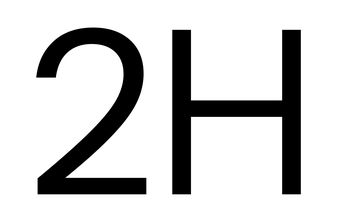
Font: InstrumentSans_Regular